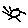
Label: sun